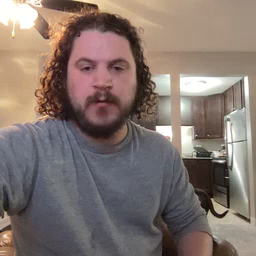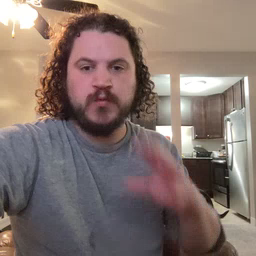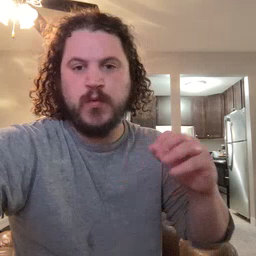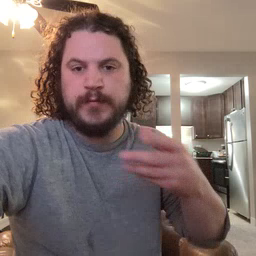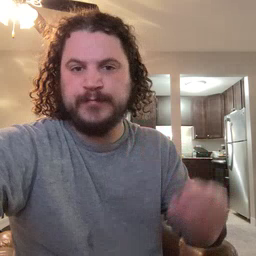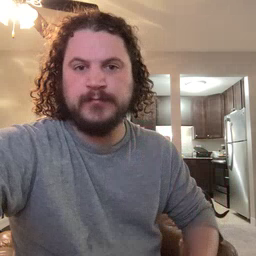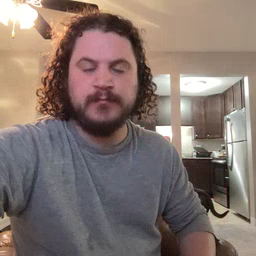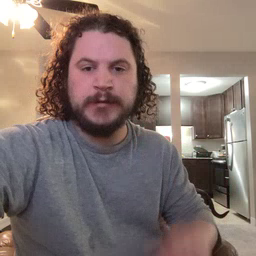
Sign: story